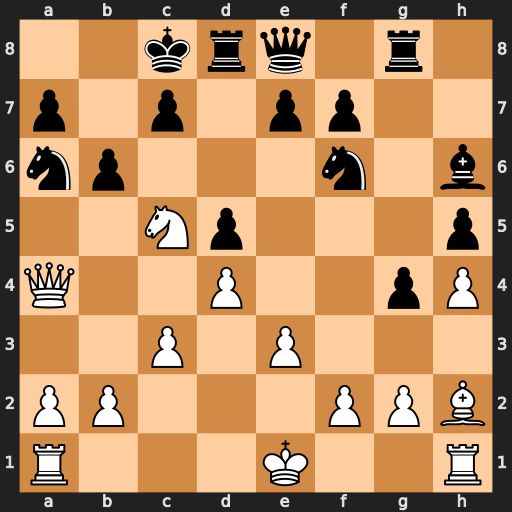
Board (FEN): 2krq1r1/p1p1pp2/np3n1b/2Np3p/Q2P2pP/2P1P3/PP3PPB/R3K2R
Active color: w
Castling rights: KQ
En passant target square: -
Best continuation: Qxa6+ Kb8 Qb7#